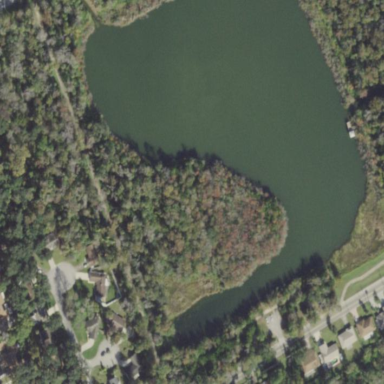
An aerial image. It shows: Serene pond surrounded by nature.